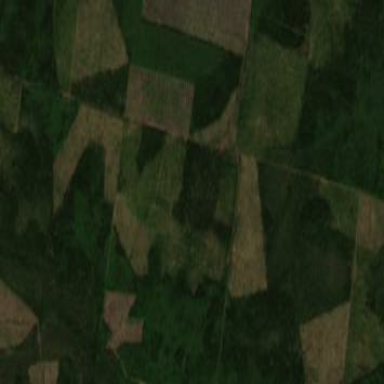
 characterized by scrub vegetation. This land is used for logging purposes."